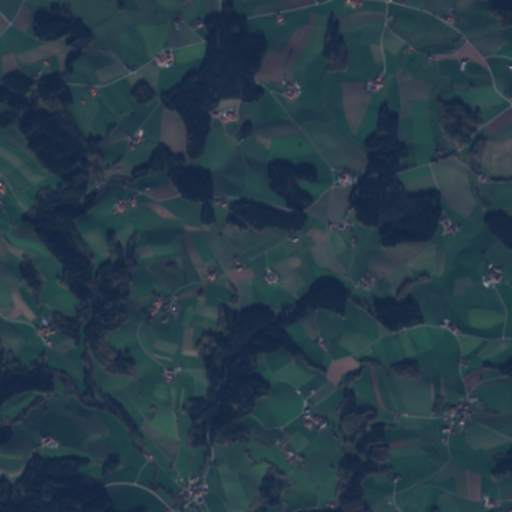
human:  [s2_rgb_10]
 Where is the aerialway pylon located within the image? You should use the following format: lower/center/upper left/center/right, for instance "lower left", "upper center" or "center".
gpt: The aerialway pylon is located in the lower left of the image.
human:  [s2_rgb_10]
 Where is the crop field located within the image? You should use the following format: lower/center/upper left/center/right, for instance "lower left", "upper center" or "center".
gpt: The crop field is located in the lower center of the image.
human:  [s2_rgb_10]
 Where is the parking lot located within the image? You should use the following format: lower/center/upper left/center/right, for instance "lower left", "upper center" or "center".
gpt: The parking lot is located in the upper right of the image.
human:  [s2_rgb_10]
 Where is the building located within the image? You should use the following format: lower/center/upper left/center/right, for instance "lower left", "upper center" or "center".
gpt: There is no building in the image.